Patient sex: M
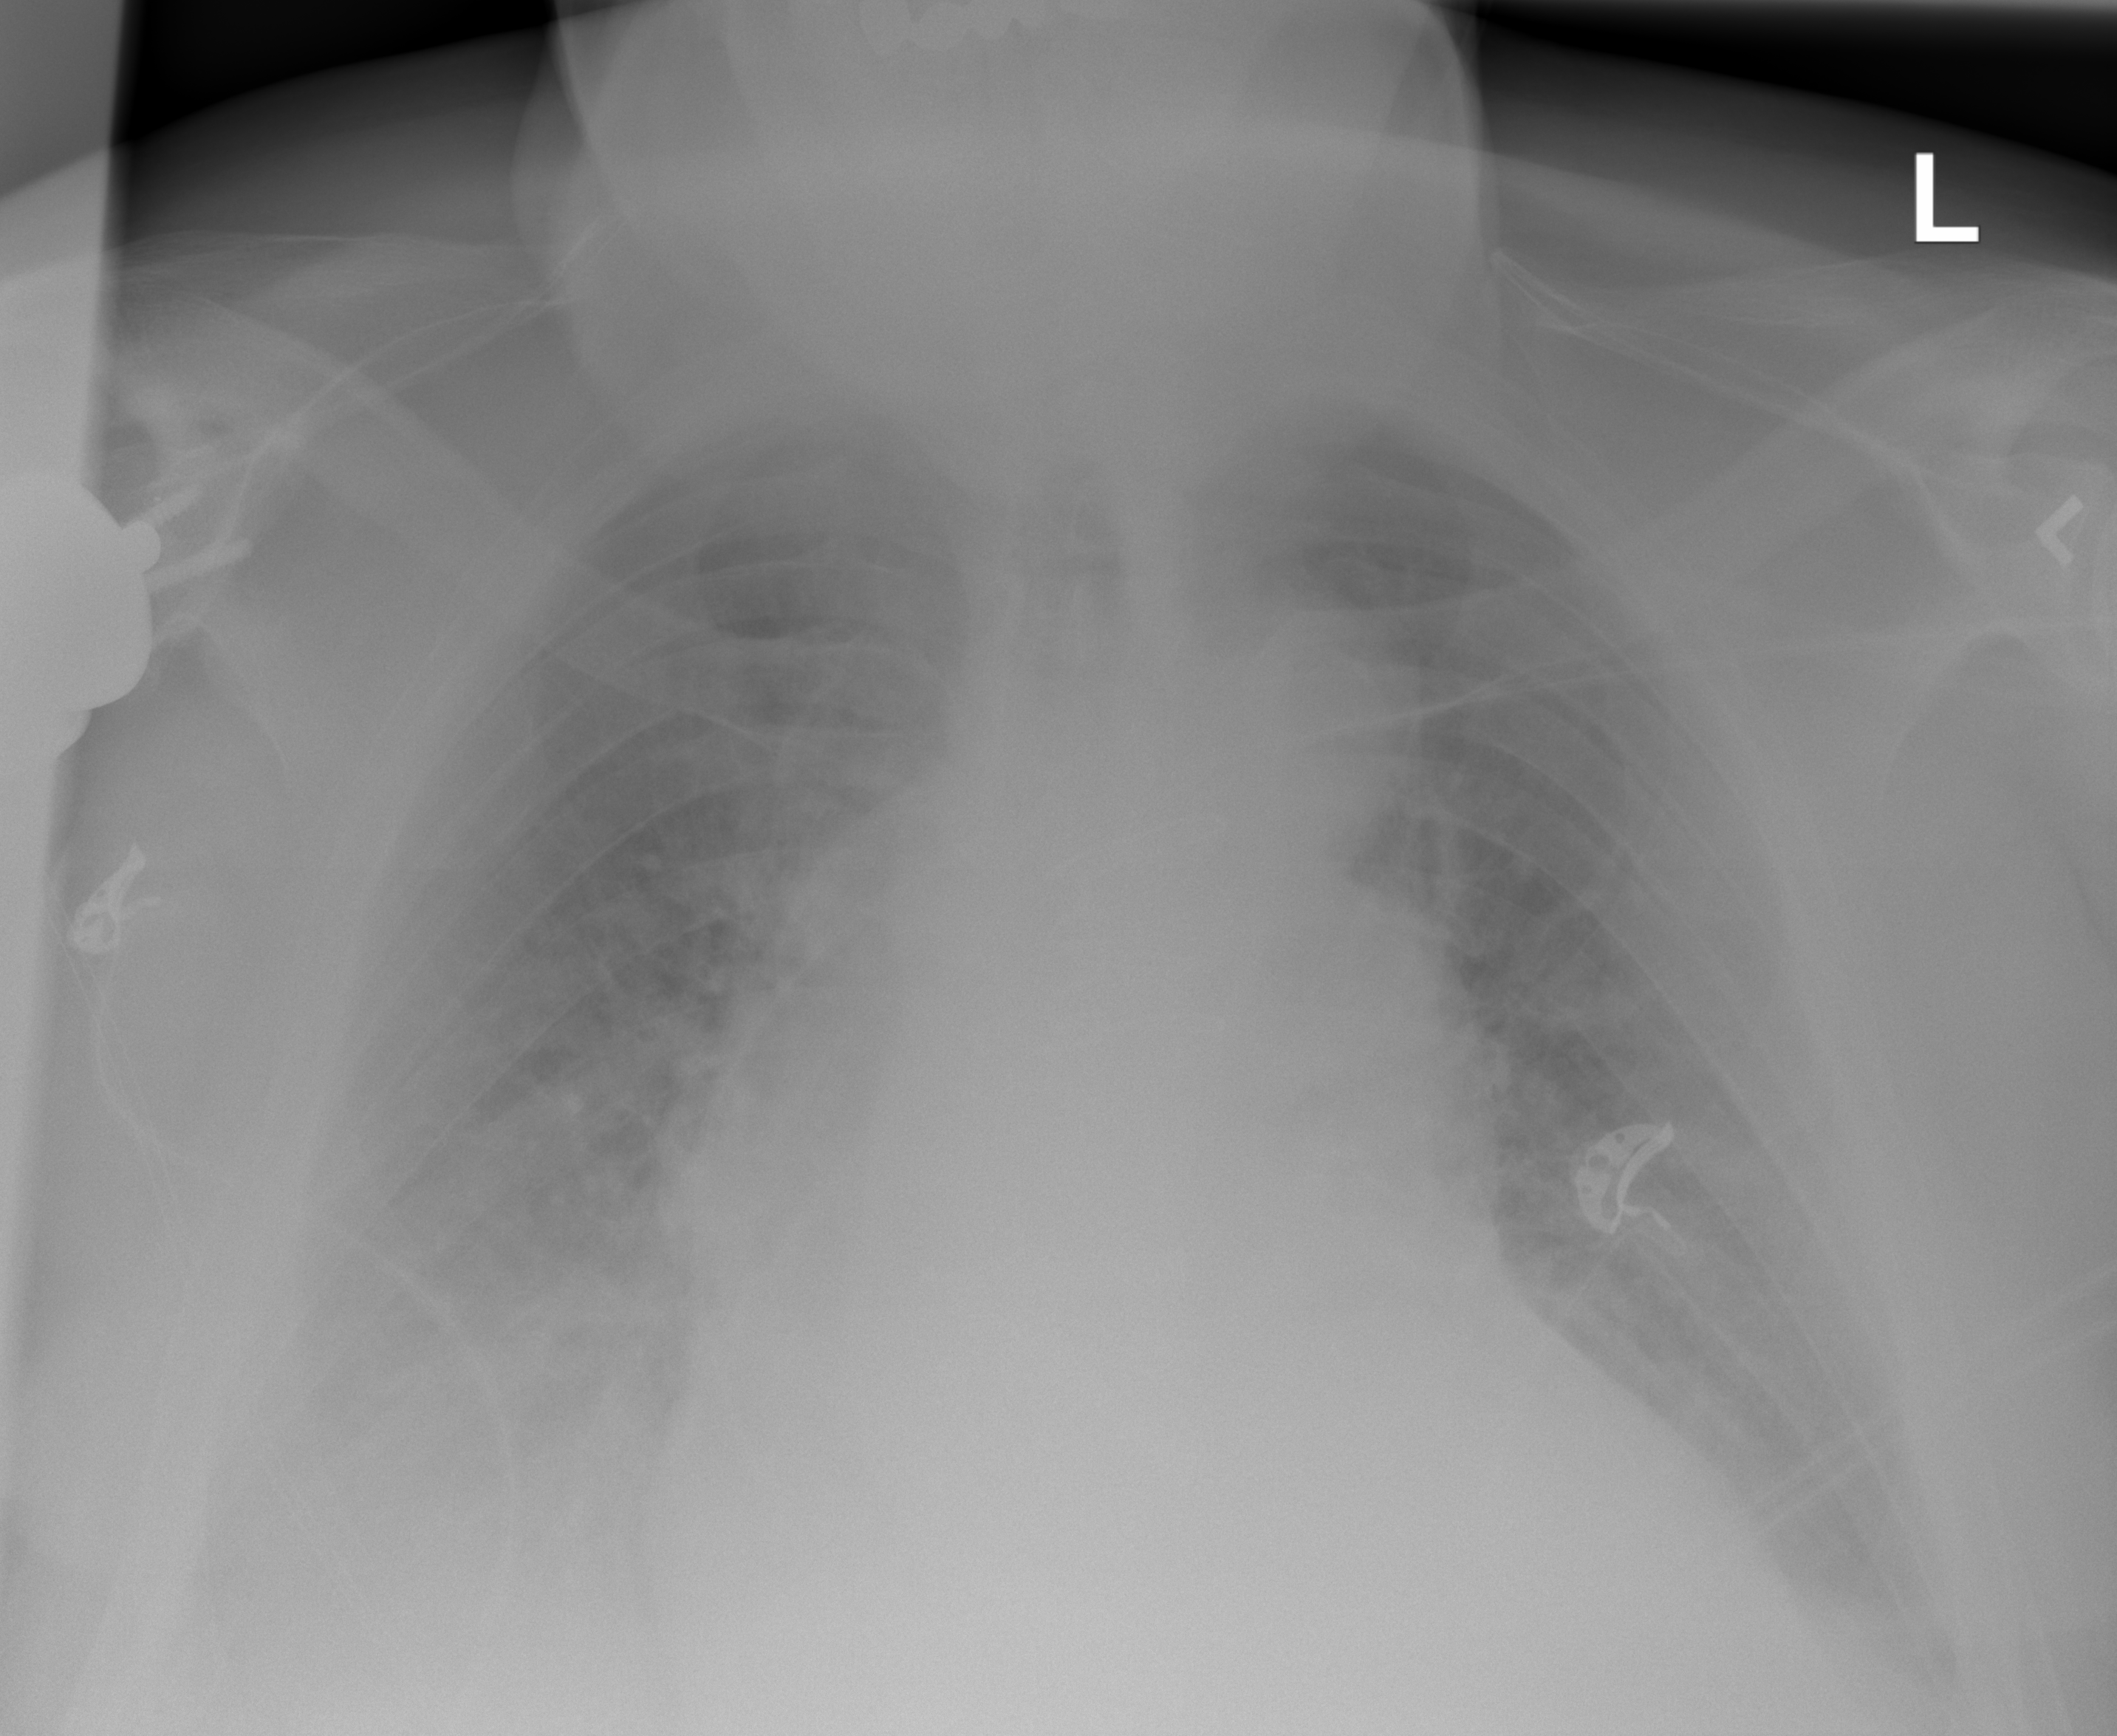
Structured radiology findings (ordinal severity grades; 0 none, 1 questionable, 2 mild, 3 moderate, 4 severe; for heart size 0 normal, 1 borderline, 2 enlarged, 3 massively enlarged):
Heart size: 2
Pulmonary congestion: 2
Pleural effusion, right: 2
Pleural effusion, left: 2
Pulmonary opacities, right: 0
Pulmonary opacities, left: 0
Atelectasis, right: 0
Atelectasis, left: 2